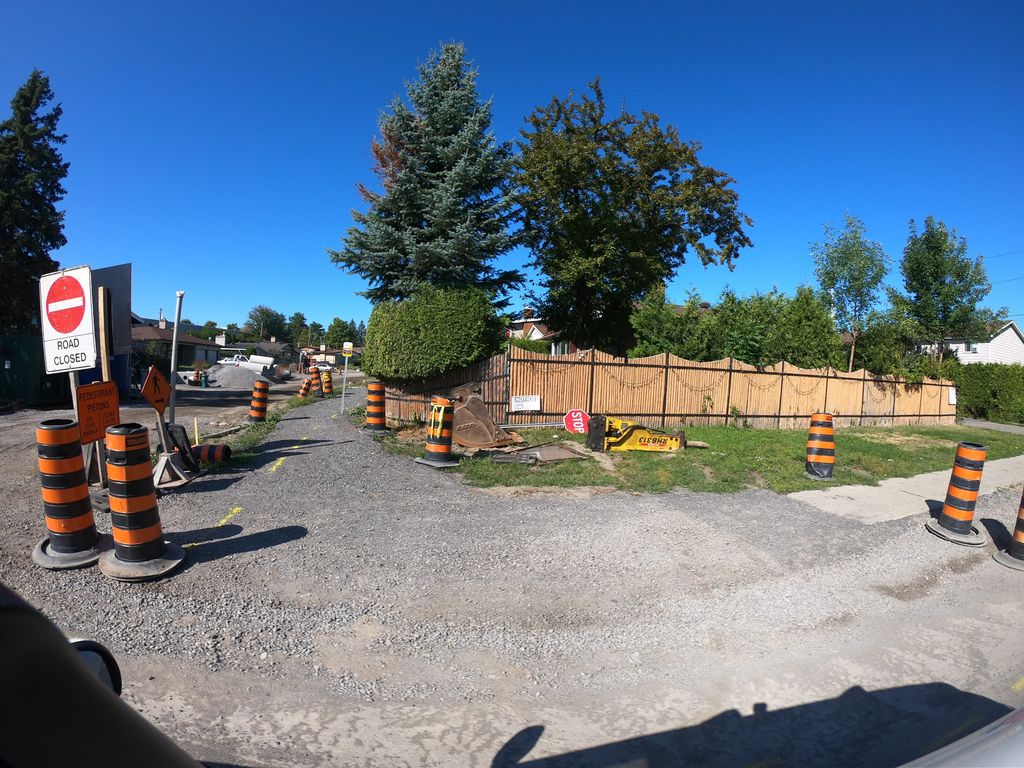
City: ottawa-gatineau